Aerial crown-view tile of a tropical tree (Barro Colorado Island, Panama), acquired 20240611:
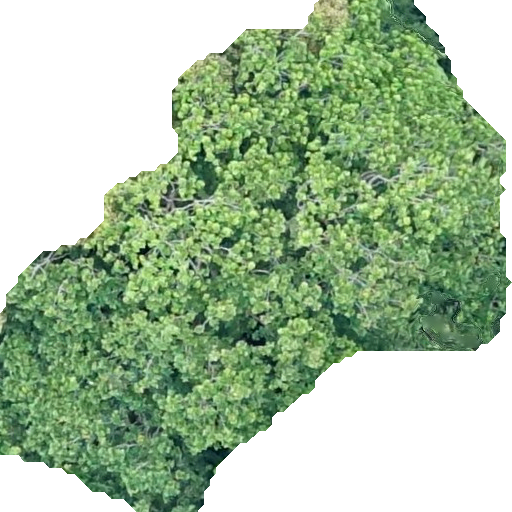
Species: Anacardium excelsum
GBIF accepted scientific name: Anacardium excelsum
Crown area: 262.038 m²